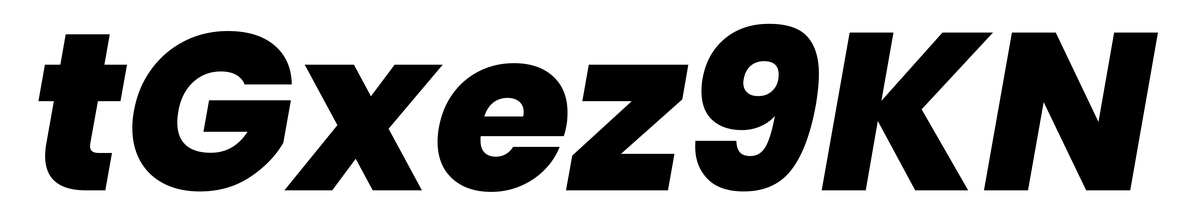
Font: Poppins-ExtraBoldItalic